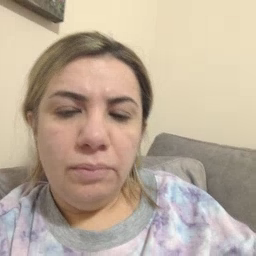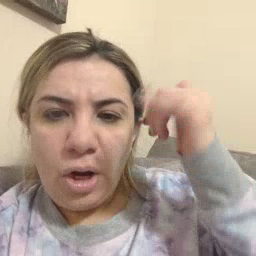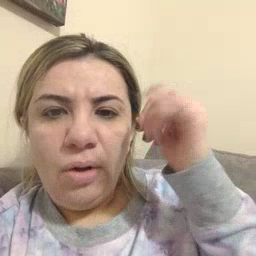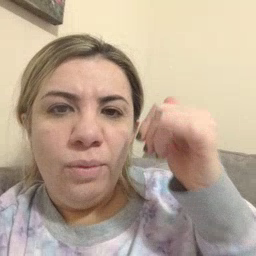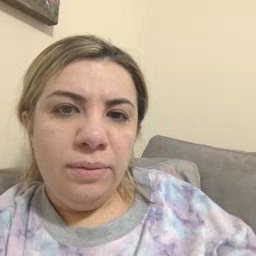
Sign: yellow